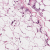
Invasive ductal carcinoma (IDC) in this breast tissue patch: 0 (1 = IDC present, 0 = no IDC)